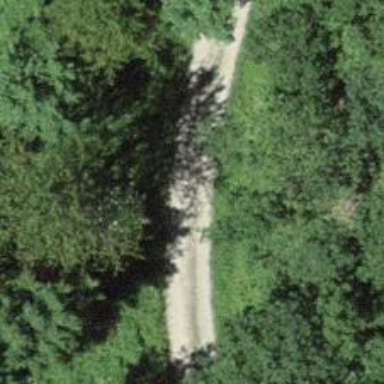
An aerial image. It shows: Gravel track with grade2 quality.